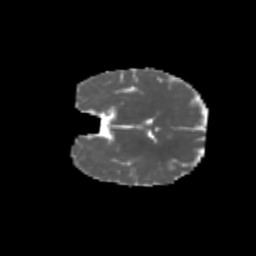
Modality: MD
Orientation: coronal
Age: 6
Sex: male
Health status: healthy